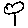
Label: tree